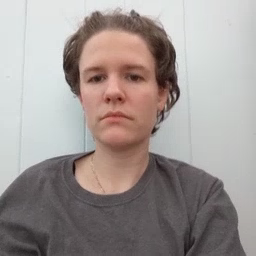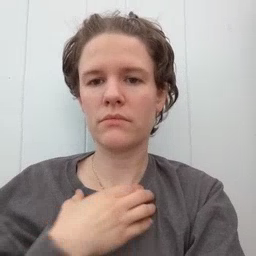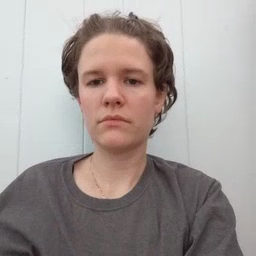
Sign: hungry